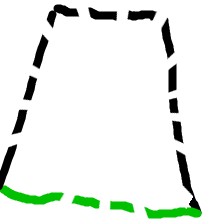
Shape: trapezoid